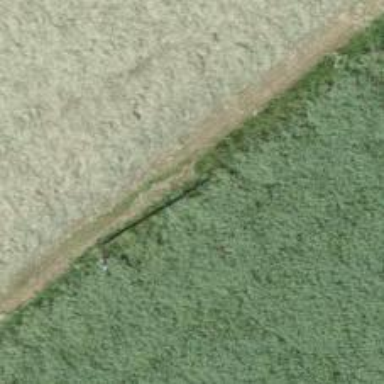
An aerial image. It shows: Power pole.